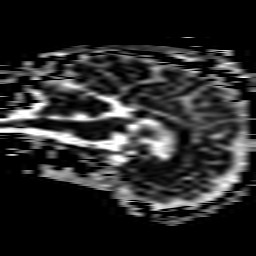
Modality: ADC
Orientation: sagittal
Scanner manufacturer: ge
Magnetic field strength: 1.5 T
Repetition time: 9 s
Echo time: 0.0957 s